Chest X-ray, PA view. Patient: 80 years old, sex F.
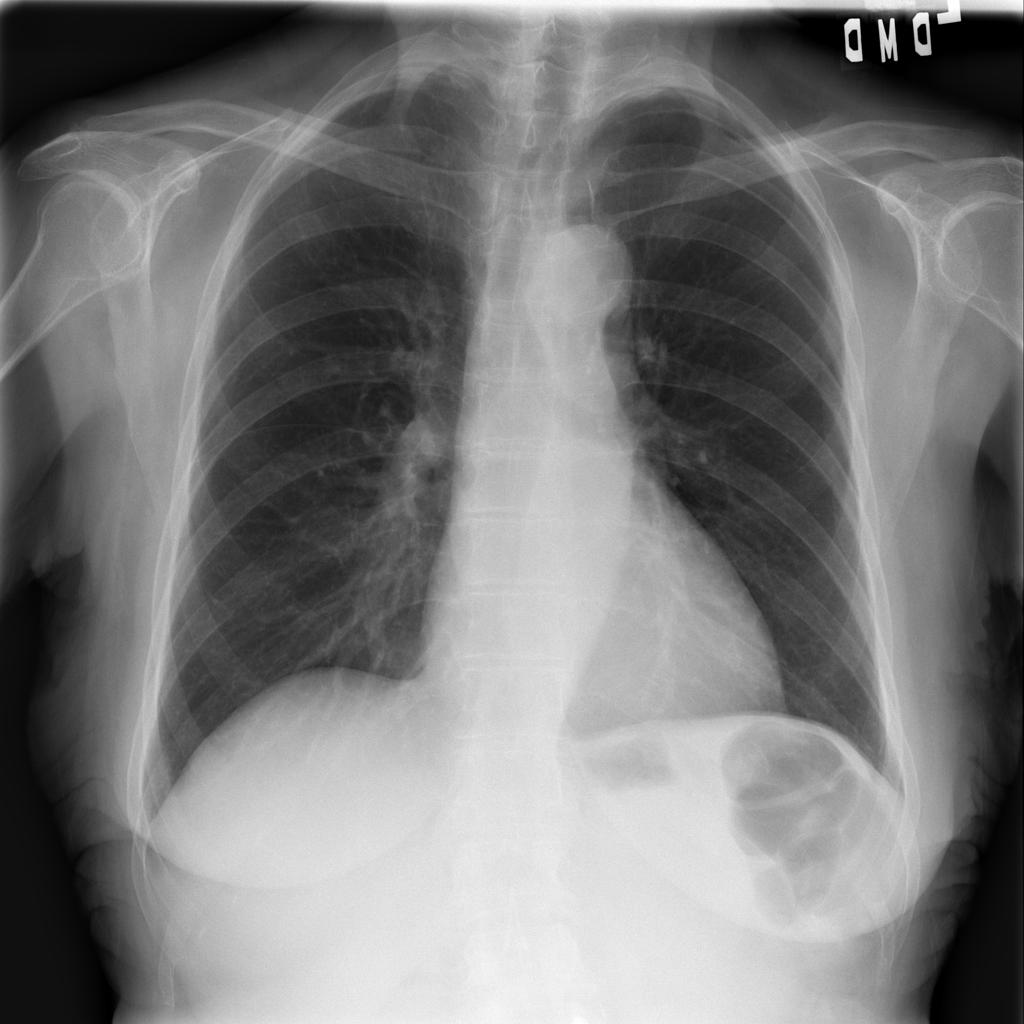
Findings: No Finding